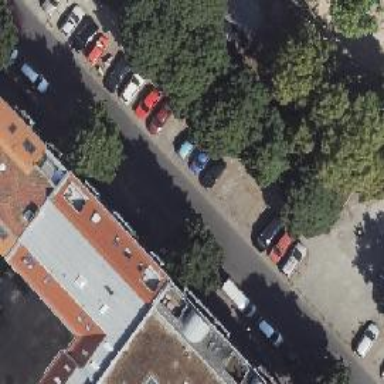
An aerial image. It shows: Street side parking area.